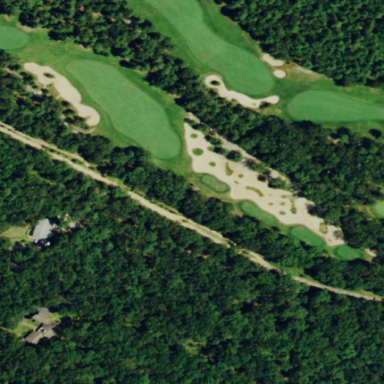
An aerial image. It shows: Sand bunker on golf course.